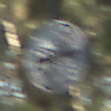
Verkehrszeichen: EndeUeberholverbot
Umgebung: Outdoor, Nature
Tageszeit: Midday
Wetter: Clear
Licht: Natural
Jahreszeit: NotSpecified
Kontrast: LowContrast